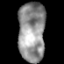
Tissue: prostate
Cell type: T cells
Senescence score: 0.2247
Nuclear area (px): 1582
Mean DAPI intensity: 145.956